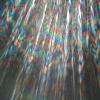
Label: sunburn